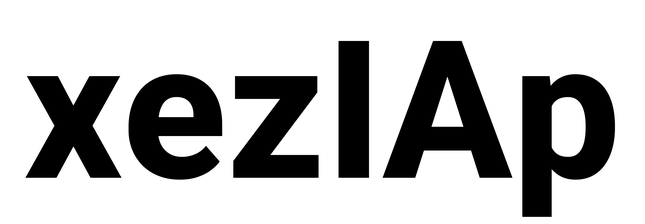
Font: Roboto_ExtraBold